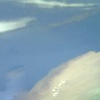
Label: water